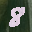
Label: 8